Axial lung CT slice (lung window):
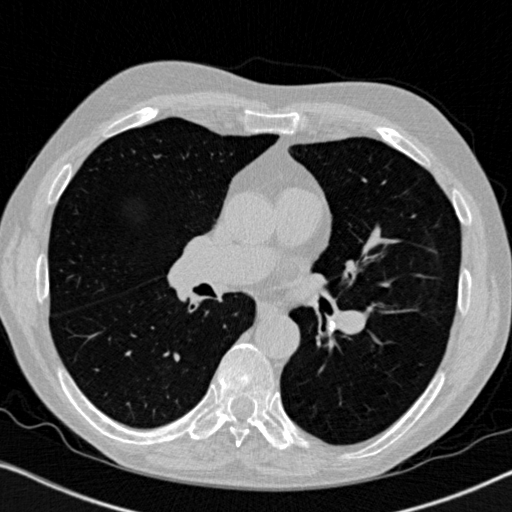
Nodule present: no